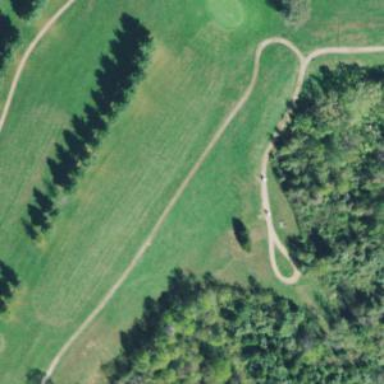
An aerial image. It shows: Path for both roads and golfers.